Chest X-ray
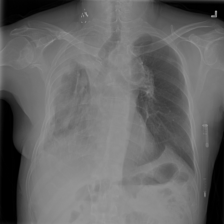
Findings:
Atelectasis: negative
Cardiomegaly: negative
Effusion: positive
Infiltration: negative
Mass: negative
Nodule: negative
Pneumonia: negative
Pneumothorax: negative
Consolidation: negative
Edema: negative
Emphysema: negative
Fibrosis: negative
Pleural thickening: positive
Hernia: negative